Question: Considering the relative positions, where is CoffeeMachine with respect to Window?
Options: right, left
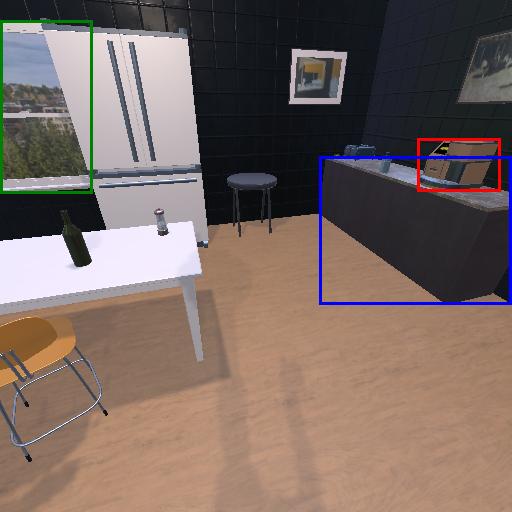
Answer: right